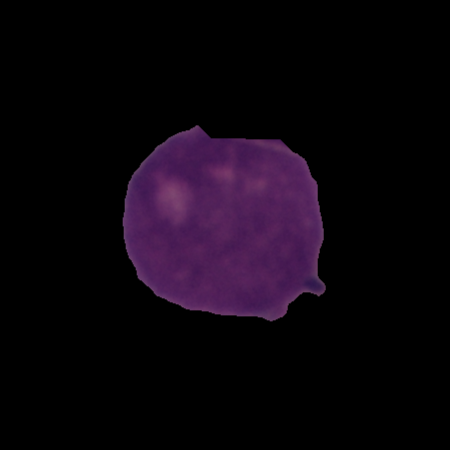
Label: cancer